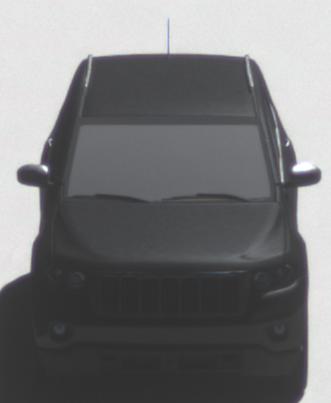
Make: Jeep
Model: Grand Cherokee
Detailed model: WK2
Model produced from: 2010
Model produced until: 2021
Doors: 5
Color: black
Road condition: dry road
Daytime: midday
Contrast: high contrast